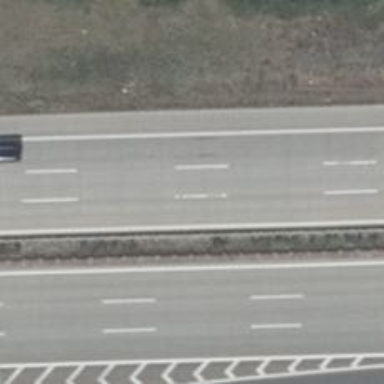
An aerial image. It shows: Motorway with concrete surface.